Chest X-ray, PA view. Patient: 56 years old, sex F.
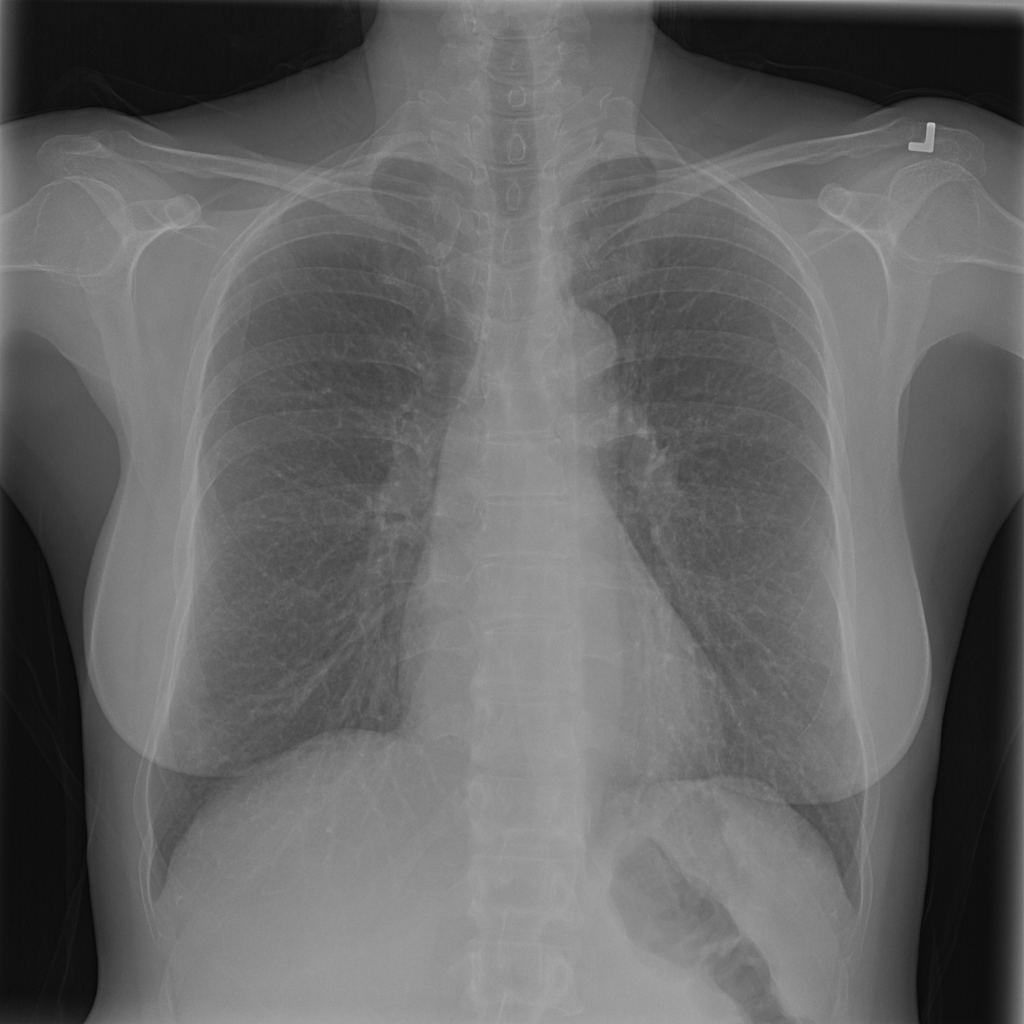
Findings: No Finding